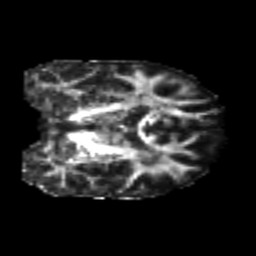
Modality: FA
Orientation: coronal
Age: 22
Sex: female
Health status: healthy
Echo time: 0.074 s